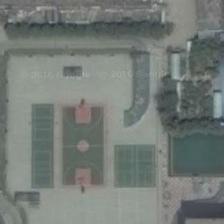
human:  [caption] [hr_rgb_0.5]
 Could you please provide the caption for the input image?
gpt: a basketball field and two badminton courts are surrounded by several buildings and green trees .

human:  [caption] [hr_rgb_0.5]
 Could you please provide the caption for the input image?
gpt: a basketball field and two badminton fields are surrounded by some green trees and several buildings .

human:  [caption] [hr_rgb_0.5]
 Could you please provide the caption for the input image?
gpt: several buildings and green trees are around a basketball field and two badminton courts .

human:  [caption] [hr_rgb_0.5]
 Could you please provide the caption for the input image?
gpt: the overall tone of the playground is light green while the colour of every court is dark green .

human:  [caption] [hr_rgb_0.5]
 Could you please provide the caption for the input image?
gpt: a basketball field and two badminton courts are surrounded by several buildings and green trees .